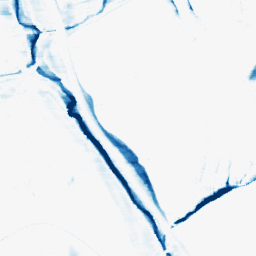
Category: morphological
Decomposition family: morphological_rect
Decomposition parameters: operation: closing
width: 20
height: 3
Upsampling method: regularized
Upsampling parameters: scale: 2
lambda_reg: 0.001
Upsampling scale: 2